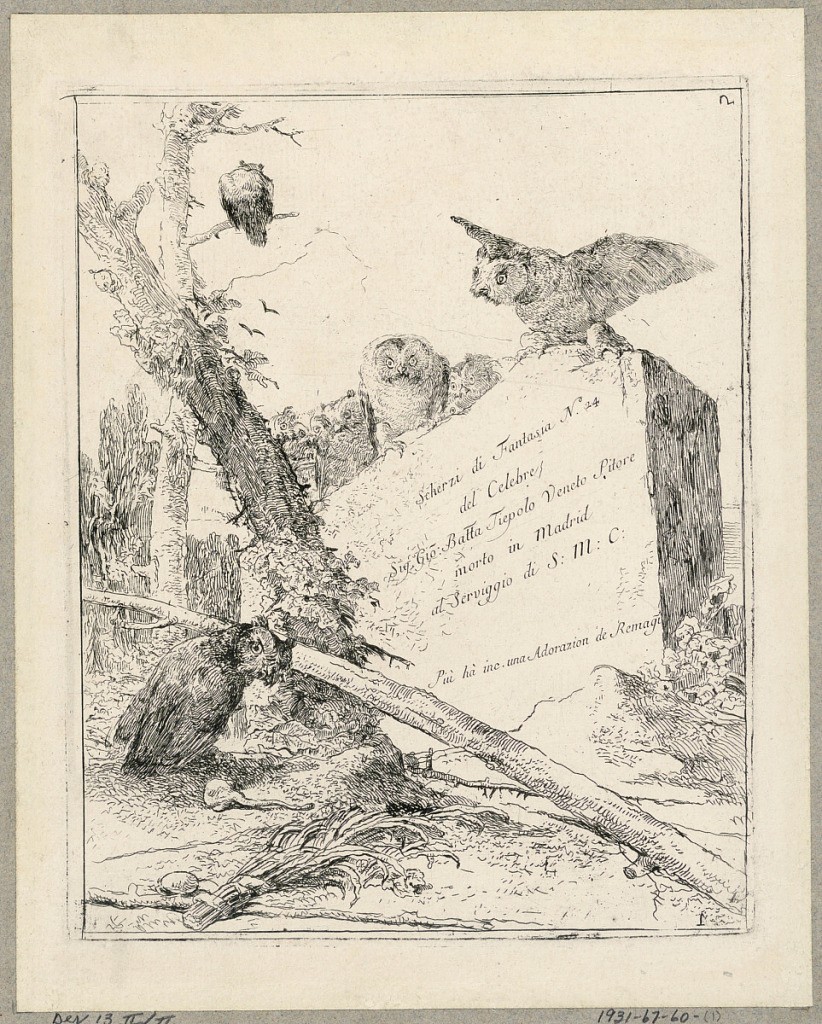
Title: Scherzi di Fantasia
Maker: Giovanni Battista Tiepolo, Italian, 1692 - 1770
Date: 1757–1762
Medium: Etching on laid paper
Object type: Print
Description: Titleplate, with owls perching on a stone slab. Second state with numbers and inscription